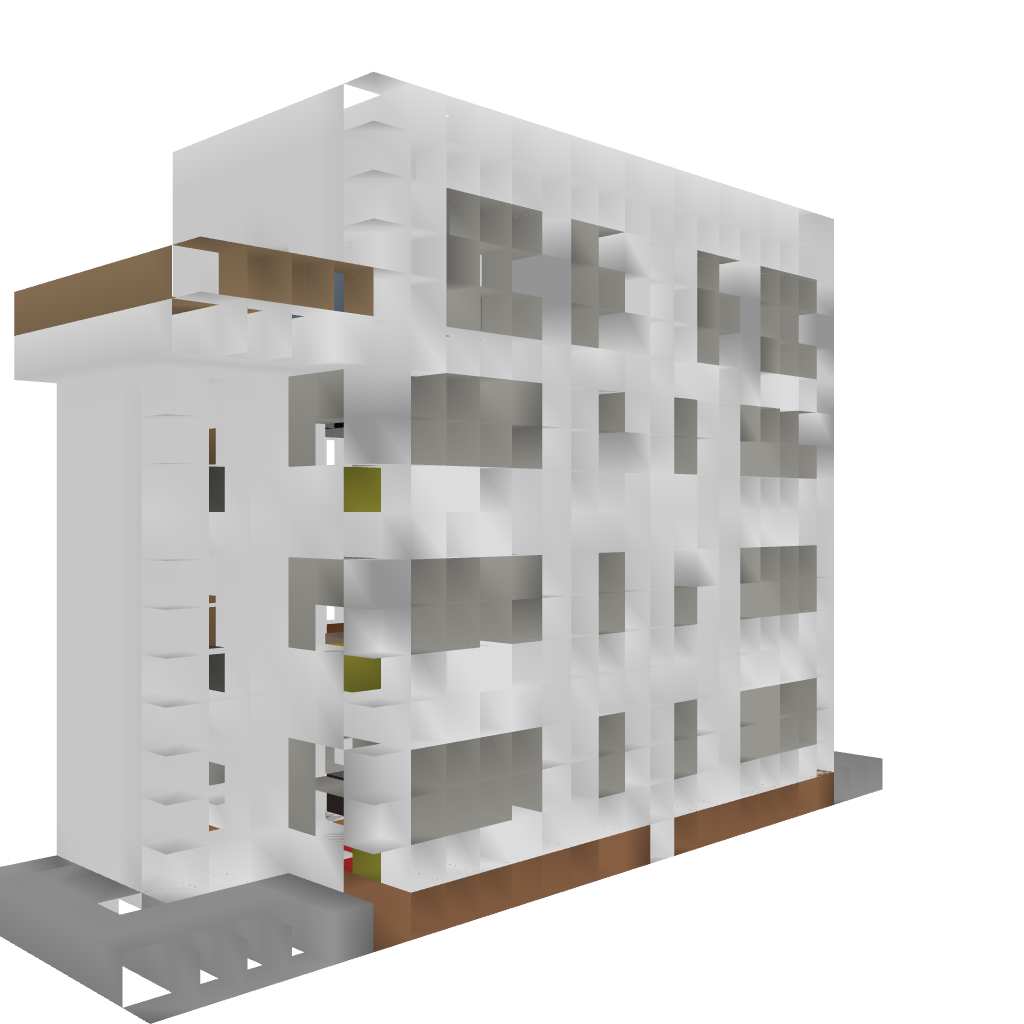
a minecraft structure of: Apartment